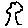
Label: tree